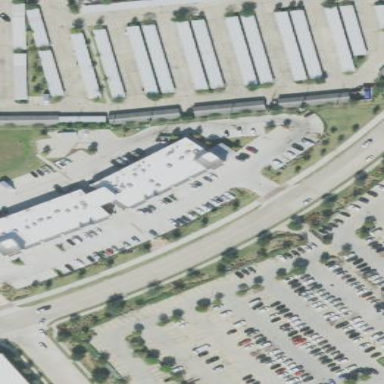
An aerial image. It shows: Retail building.